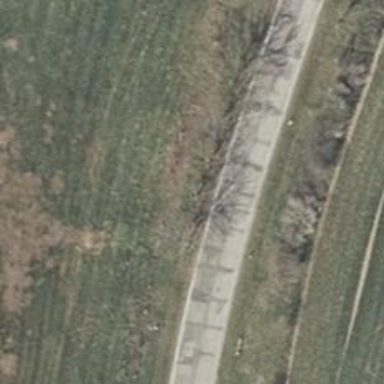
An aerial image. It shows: Secondary road with asphalt surface.